Field crop: maize
Growth stage: 1
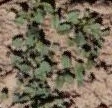
Species: convolvulus